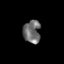
Tissue: skin
Cell type: Epithelial cells
Senescence score: 0.2381
Nuclear area (px): 377
Mean DAPI intensity: 111.586